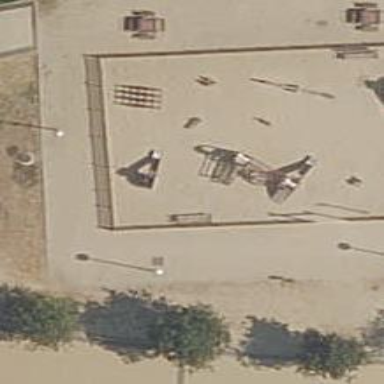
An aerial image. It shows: Brown bench.